Question: Which game mode is selected?
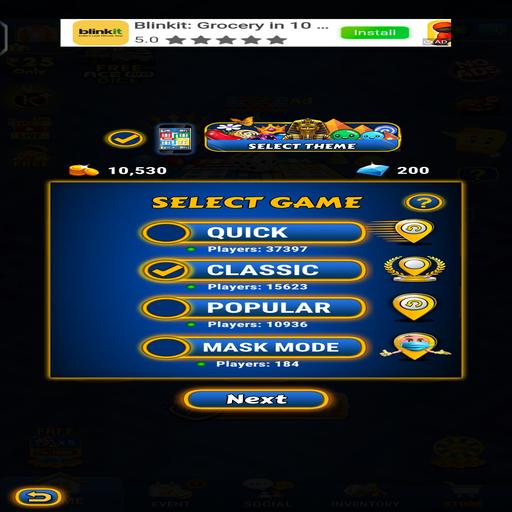
Answer: Classic